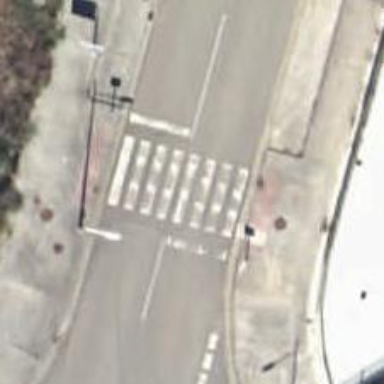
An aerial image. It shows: Zebra crossing on the road.